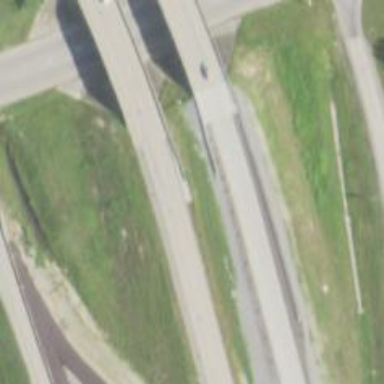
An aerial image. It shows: Beam-structured bridge on motorway.